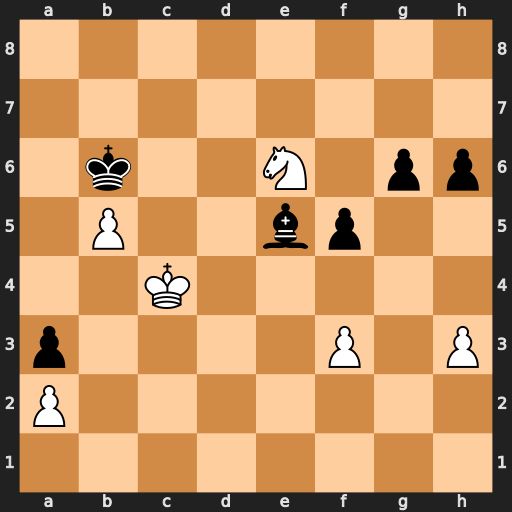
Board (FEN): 8/8/1k2N1pp/1P2bp2/2K5/p4P1P/P7/8
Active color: w
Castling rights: -
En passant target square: -
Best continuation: Nf8 Bf4 Nxg6